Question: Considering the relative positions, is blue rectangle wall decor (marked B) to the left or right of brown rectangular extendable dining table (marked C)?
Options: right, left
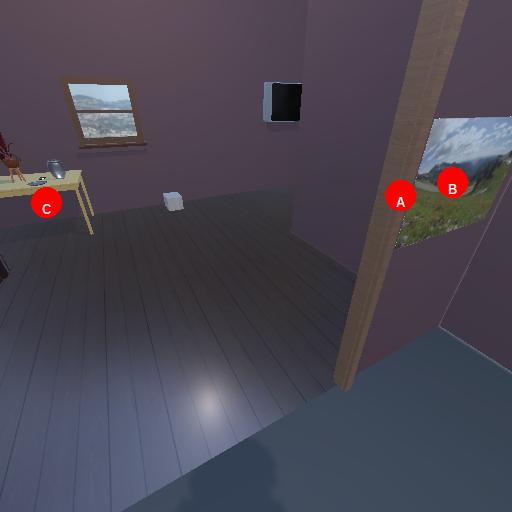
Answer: right